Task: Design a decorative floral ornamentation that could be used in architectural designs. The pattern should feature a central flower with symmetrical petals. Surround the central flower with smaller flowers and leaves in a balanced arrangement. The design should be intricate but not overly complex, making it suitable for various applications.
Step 676:
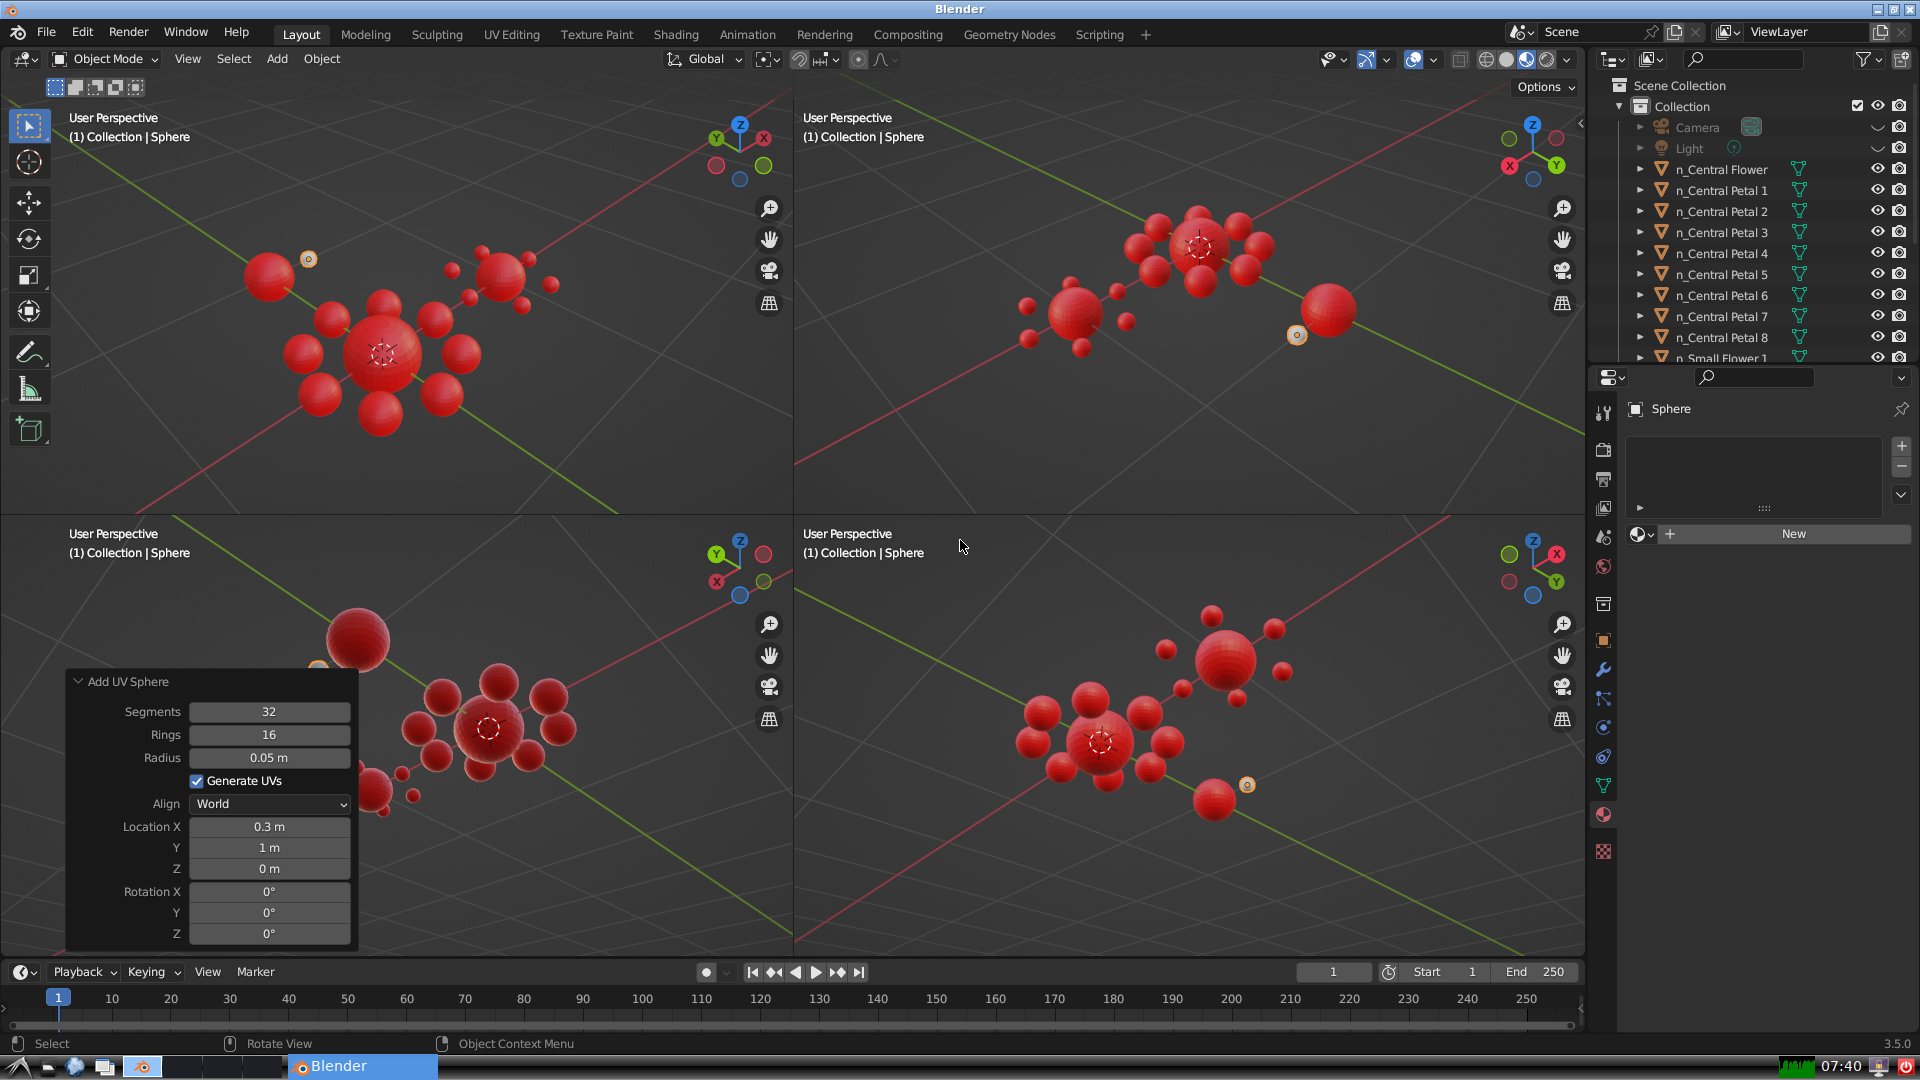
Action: {"mouse_move": [1608, 631]}